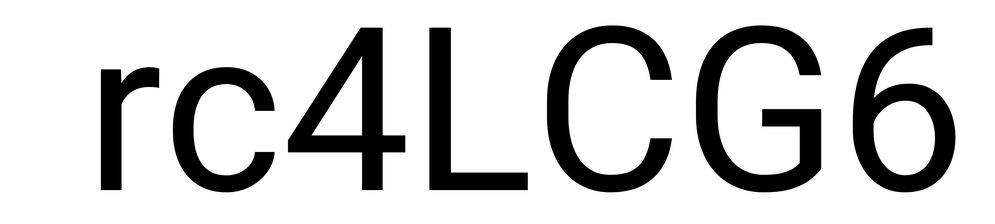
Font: Roboto_Regular